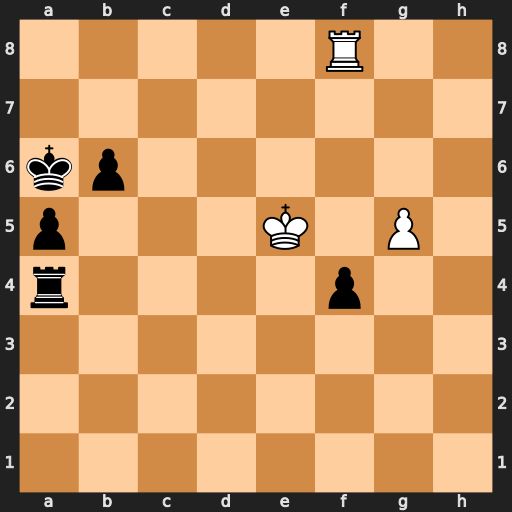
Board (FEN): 5R2/8/kp6/p3K1P1/r4p2/8/8/8
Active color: w
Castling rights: -
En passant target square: -
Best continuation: g6 f3 g7